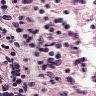
Metastatic tissue present: no